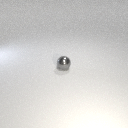
small gray metal sphere